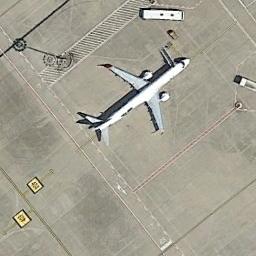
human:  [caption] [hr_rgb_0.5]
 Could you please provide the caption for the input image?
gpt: An airplane parked in an open area with many containers next to it .

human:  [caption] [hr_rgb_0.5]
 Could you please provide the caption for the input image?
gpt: There is a white plane and two yellow landmarks on the ground .

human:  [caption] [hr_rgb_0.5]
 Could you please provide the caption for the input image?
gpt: A plane parked on the airport and a no-stop area marked by white slashes beside .

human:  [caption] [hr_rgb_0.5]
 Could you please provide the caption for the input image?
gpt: A plane is parked on the open space .

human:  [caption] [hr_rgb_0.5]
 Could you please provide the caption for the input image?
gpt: There is an airplane in the parking lot .